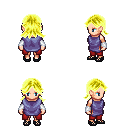
a pixel art fantasy rpg character, female body template, human, light skin, chain tabard jacket, red pants, gold loose hair, white cloth bracers, ghillies, four views (front, back, left, right), 2x2 character sprite sheet, small pixel art, hard edges, no anti-aliasing